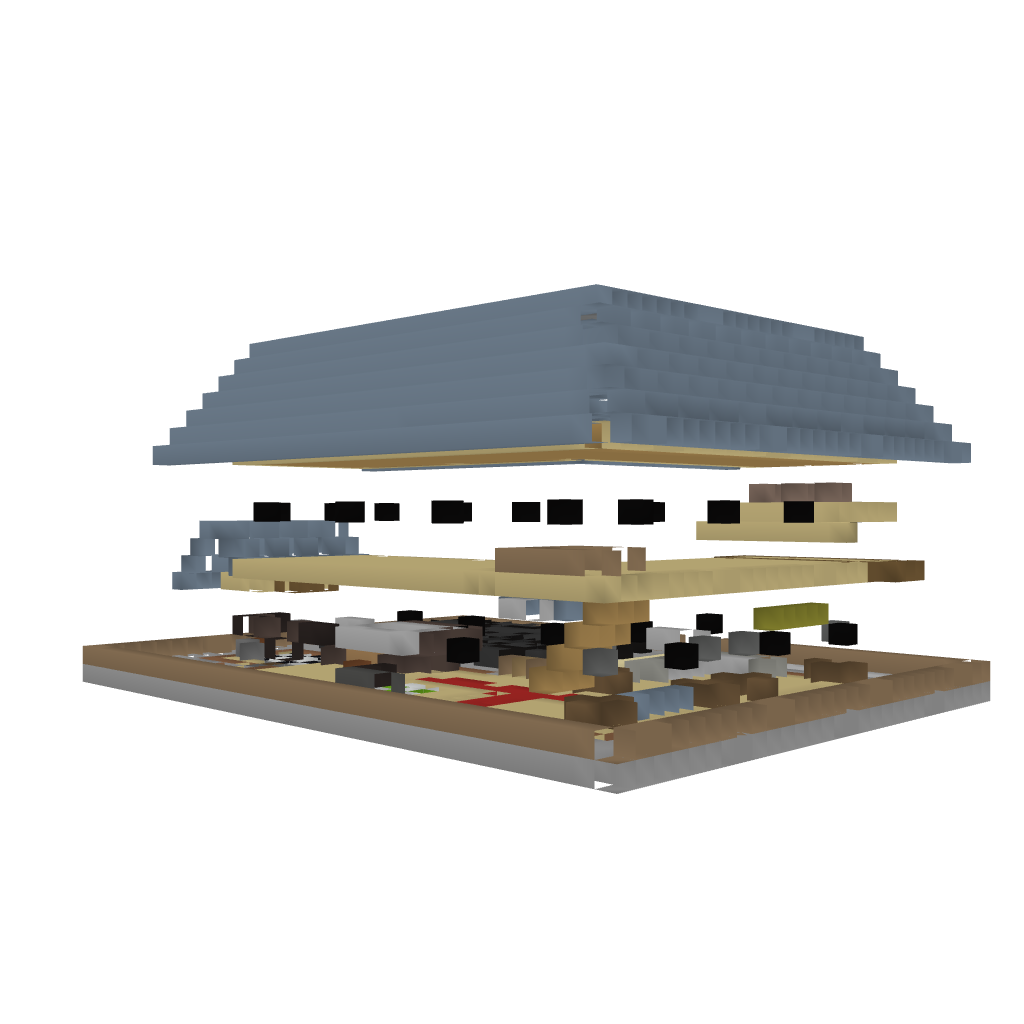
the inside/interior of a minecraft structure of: House #4